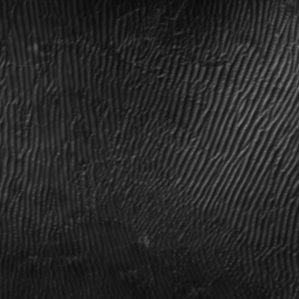
Label: frost